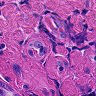
Metastatic tissue present: no